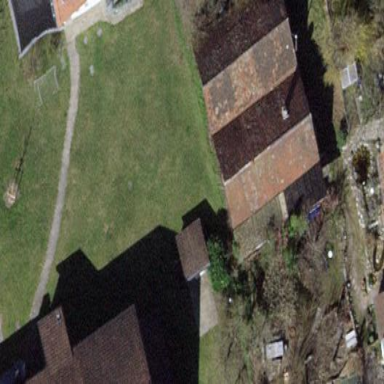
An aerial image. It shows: Shed.